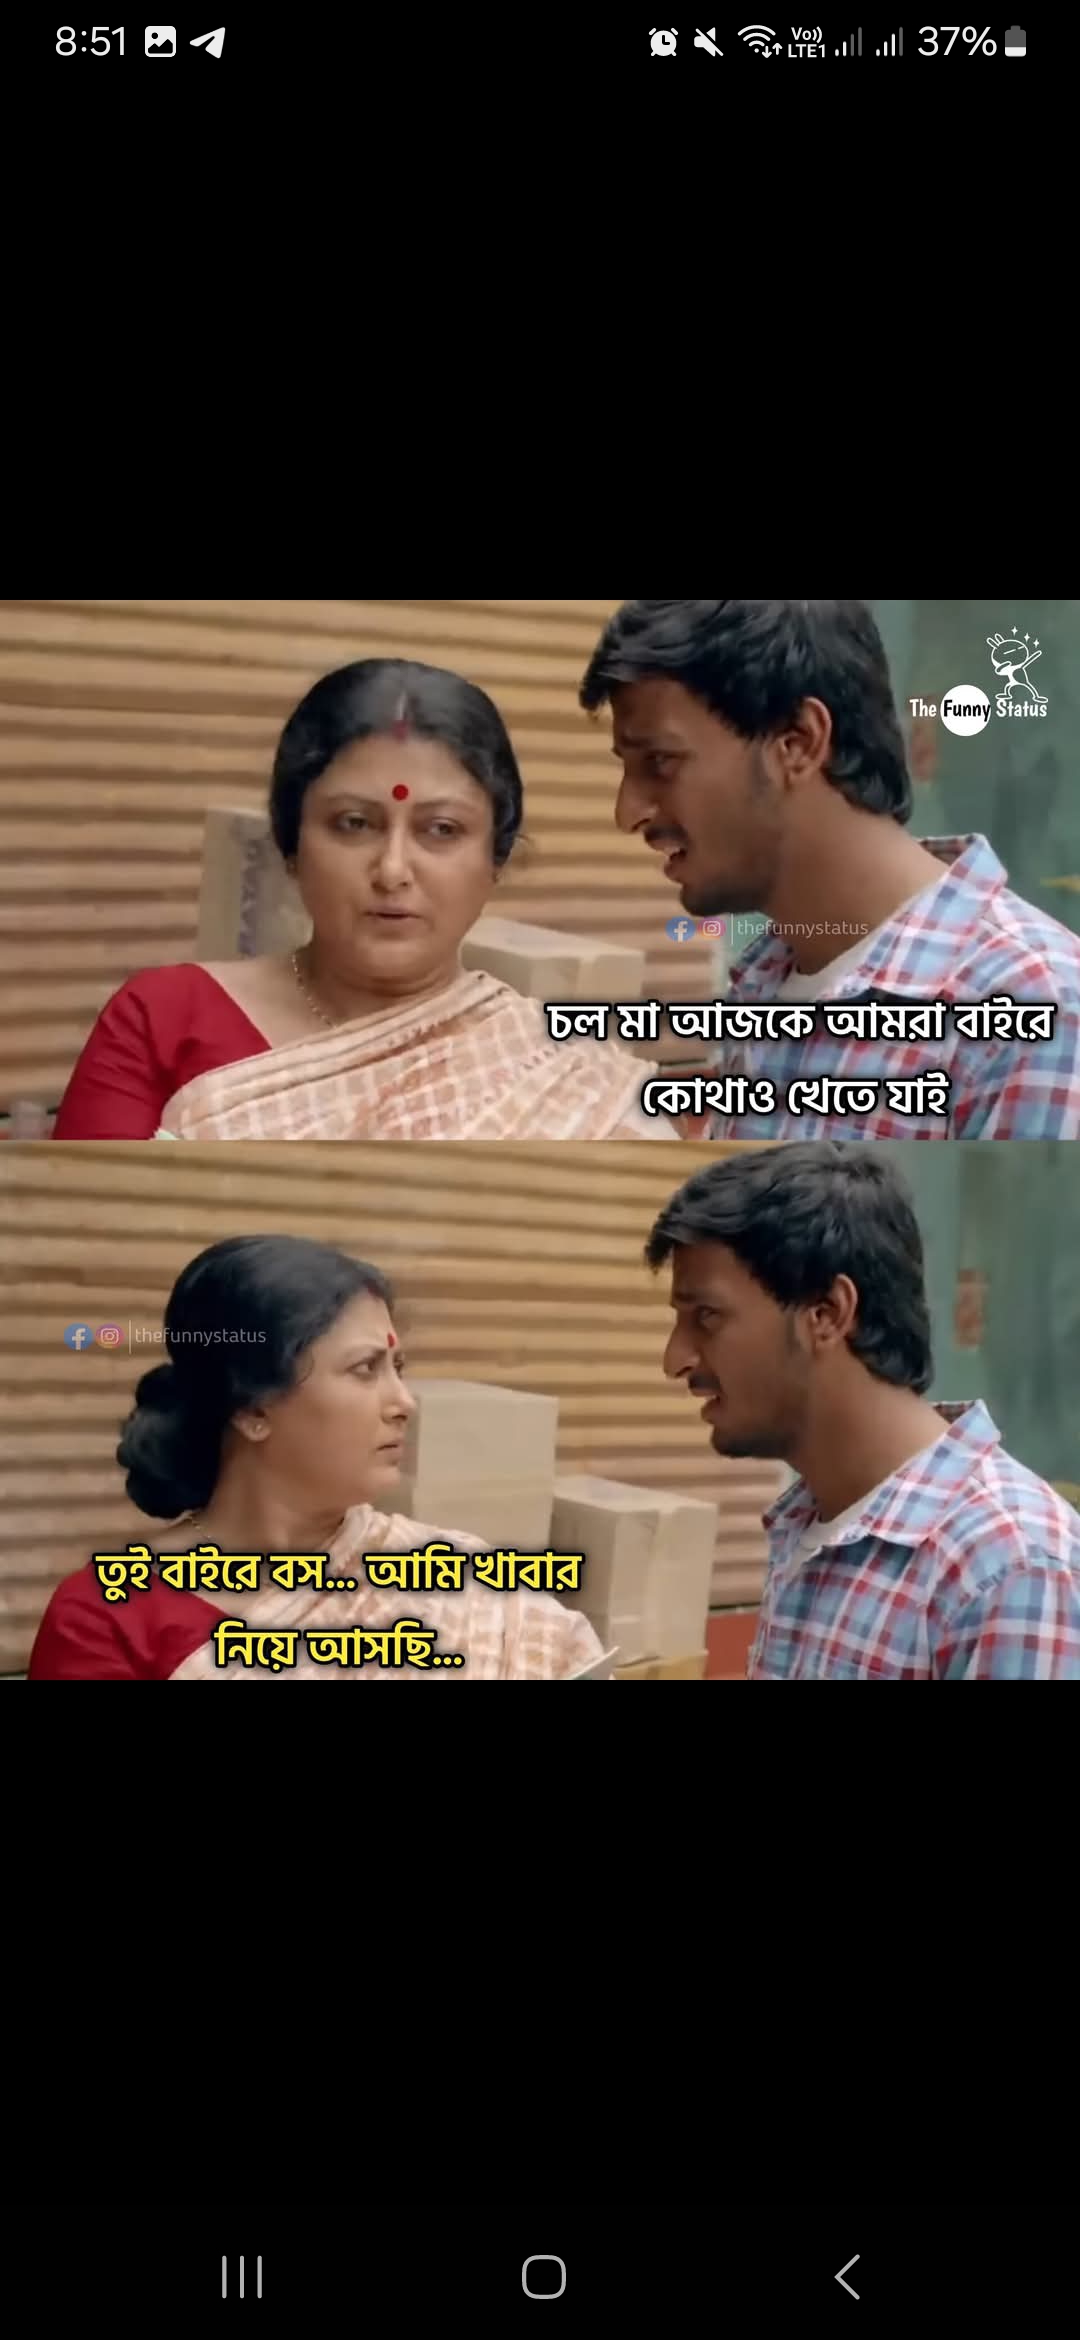
Text: চল মা আজকে আমরা বাইরে কোথাও খেতে যাই
তুই বাইরে বস... আমি খাবার নিয়ে আসছি...
Label: Non Hate